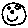
Label: smiley face